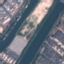
Label: River